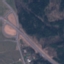
Land use / land cover: Highway